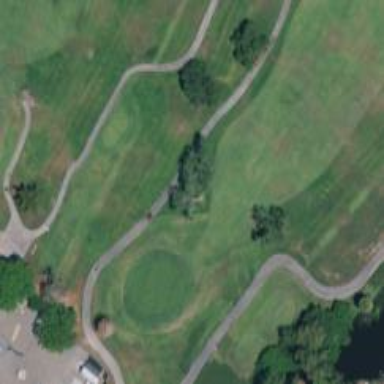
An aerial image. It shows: Rough area in golf course.